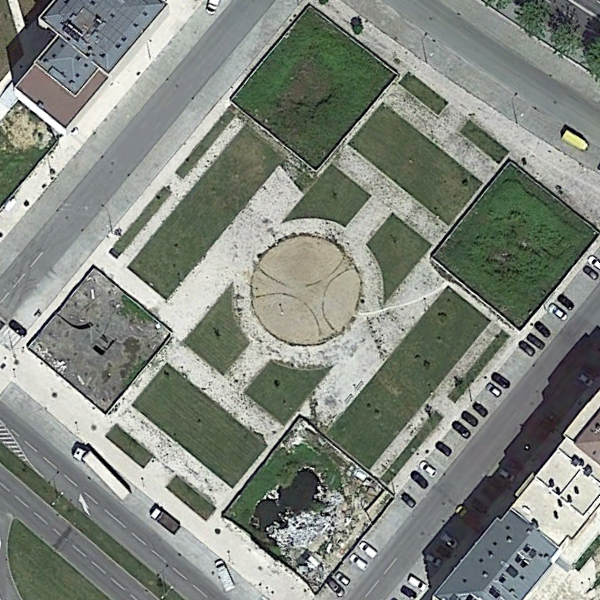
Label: Square